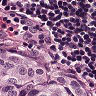
Metastatic tissue present: yes